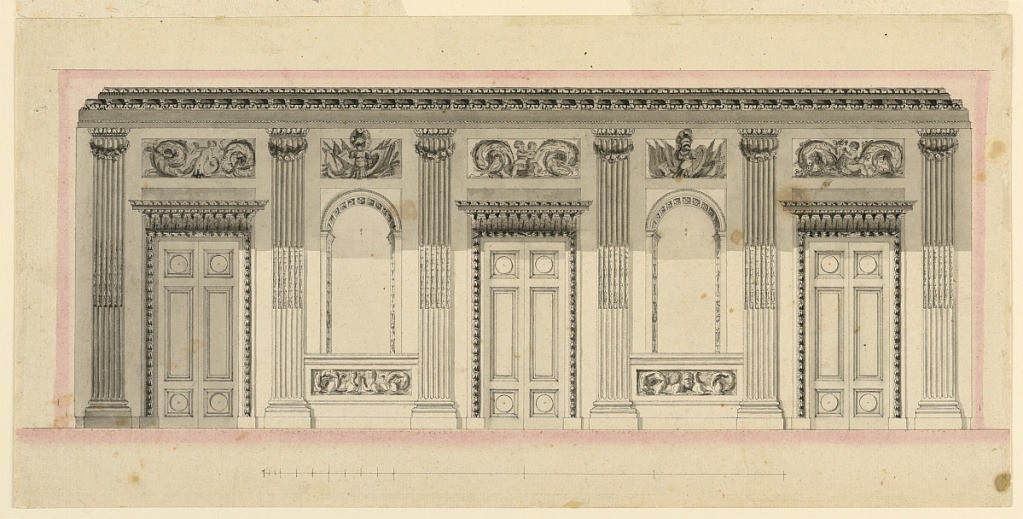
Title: Elevation of the Entrance Wall of a Hall
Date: ca. 1800
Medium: Pen, Chinese ink, rose watercolor and ink washes on paper
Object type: Drawing
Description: Five fluted pilasters frame wall panels in which three folding doors alternate with two simulated arched window openings. Cast shadow in the top part. Bottom margin: the scale.